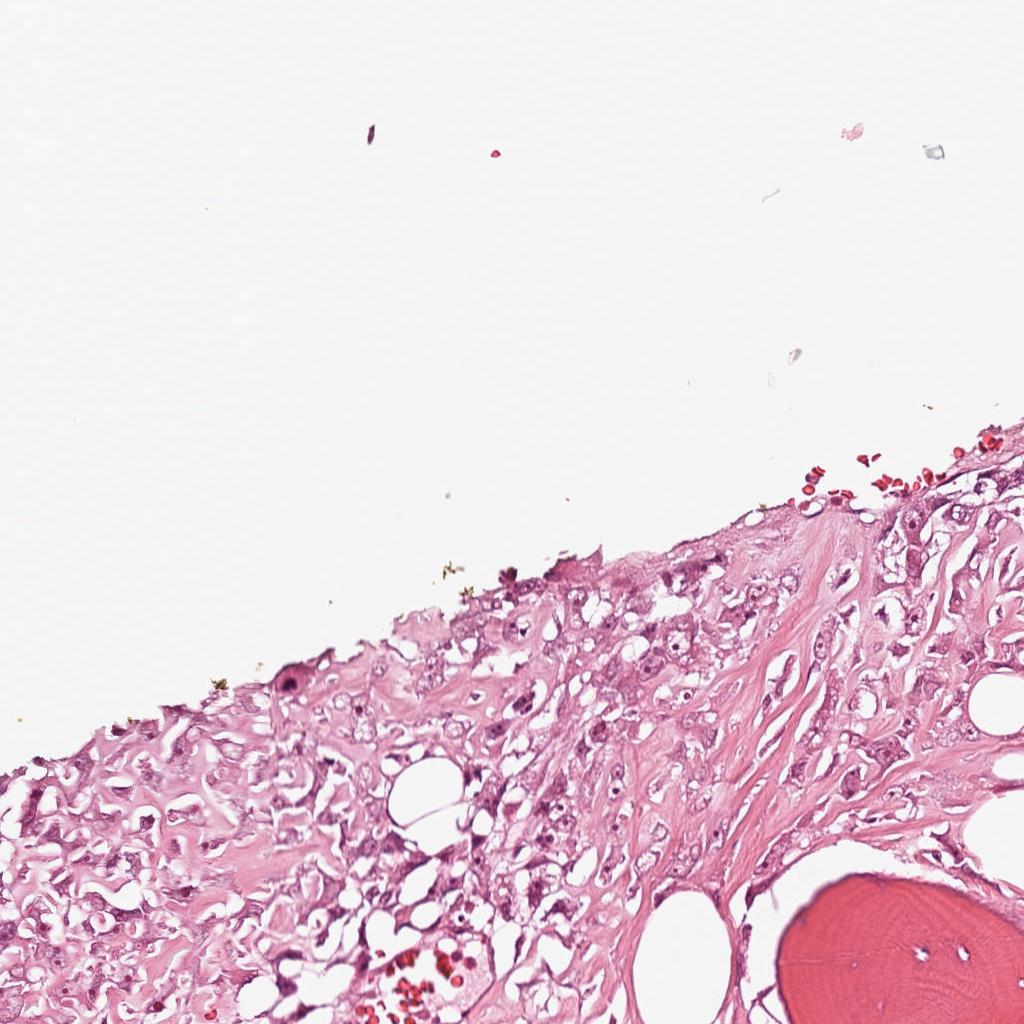
Label: Viable